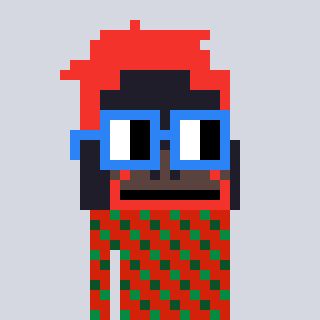
a pixel art character with square blue glasses, a orangutan-shaped head and a red-colored body on a cool background